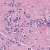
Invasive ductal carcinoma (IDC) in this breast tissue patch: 1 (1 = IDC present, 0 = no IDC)